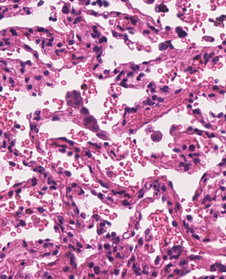
Tumor epithelial tissue: no
Tumor-associated stroma tissue: no
Normal tissue: yes